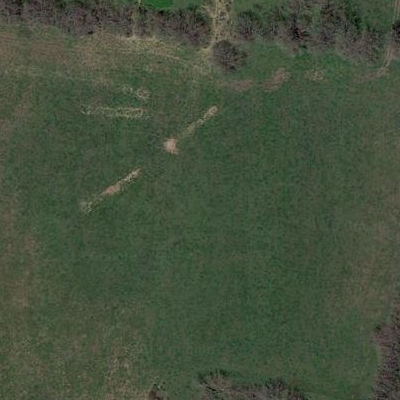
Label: Grass